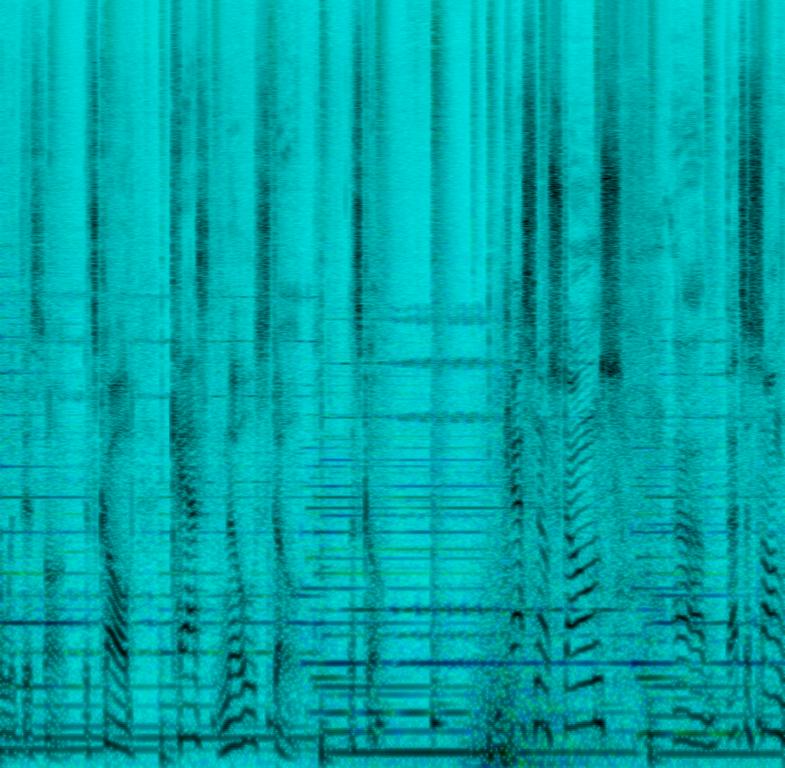
A deeper male voice is talking for a moment before changing to another male voice talking about something. In the background you can hear a professional recording containing an e-bass playing single long notes along with an organ and an acoustic piano playing chords in the midrange. An acoustic drum is holding a simple beat in the background. This song may be playing in a gospel church band.